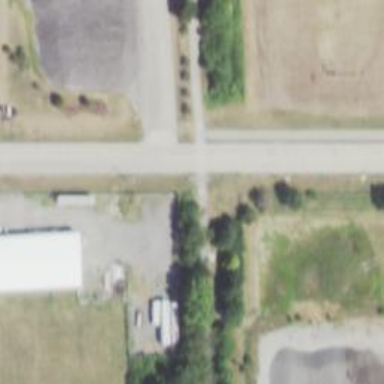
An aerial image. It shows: Abandoned railway path with paved asphalt surface.